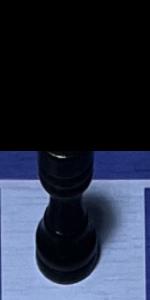
Label: Rook_Black